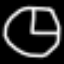
Label: clock